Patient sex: F
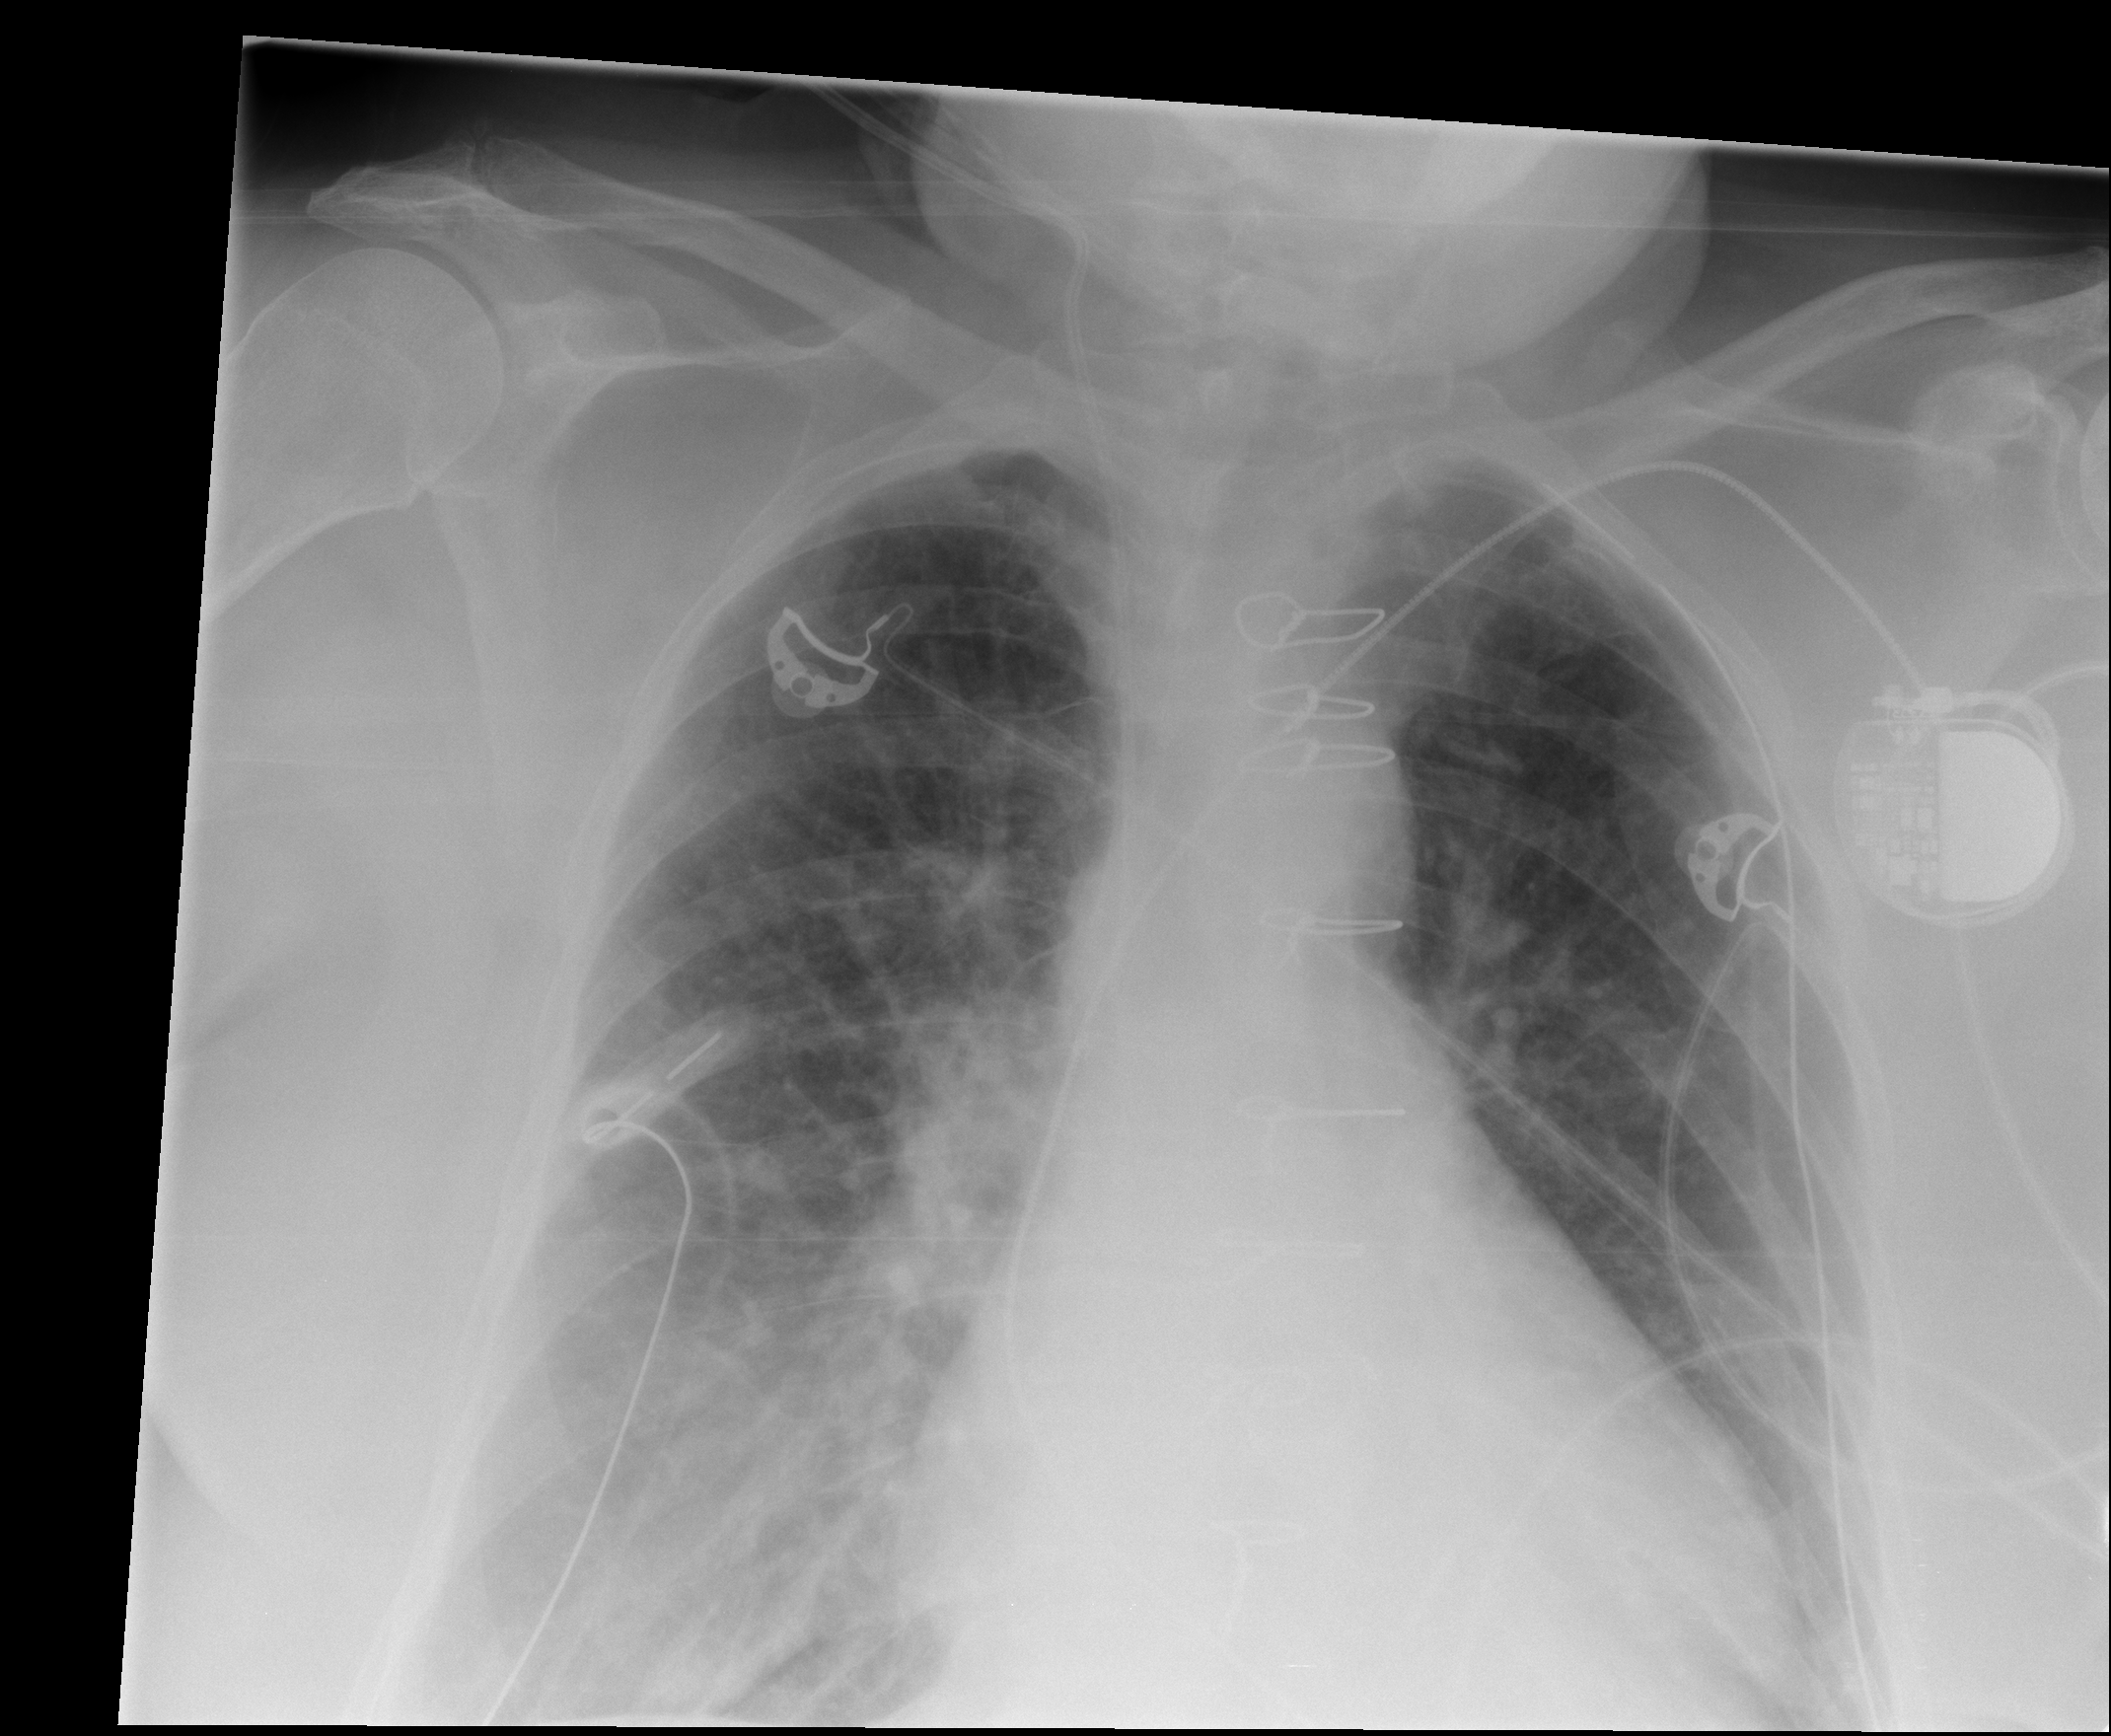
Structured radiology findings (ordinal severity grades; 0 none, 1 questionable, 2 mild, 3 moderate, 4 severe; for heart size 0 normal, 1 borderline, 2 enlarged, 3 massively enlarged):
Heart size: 2
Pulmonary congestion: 2
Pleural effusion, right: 1
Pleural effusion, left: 1
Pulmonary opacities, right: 2
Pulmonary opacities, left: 0
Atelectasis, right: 0
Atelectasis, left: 0